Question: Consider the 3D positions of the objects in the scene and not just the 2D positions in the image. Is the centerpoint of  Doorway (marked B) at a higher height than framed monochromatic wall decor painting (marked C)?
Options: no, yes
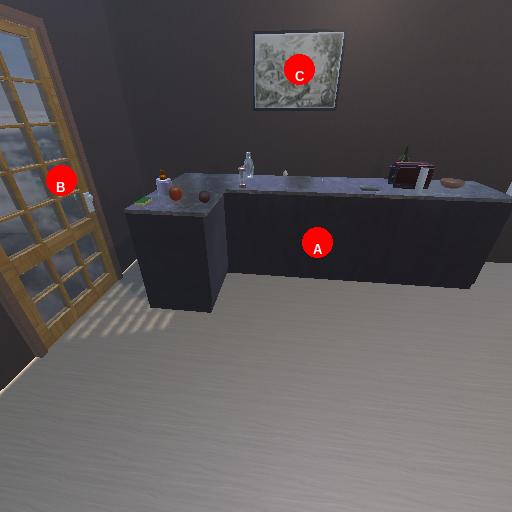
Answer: no